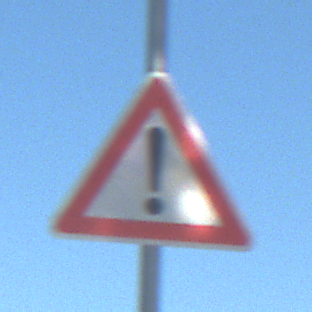
Verkehrszeichen: Gefahrenstelle
Umgebung: Outdoor, Nature
Tageszeit: Midday
Wetter: Clear
Licht: Natural
Jahreszeit: Summer
Kontrast: HighContrast